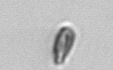
Label: Cryptophyta